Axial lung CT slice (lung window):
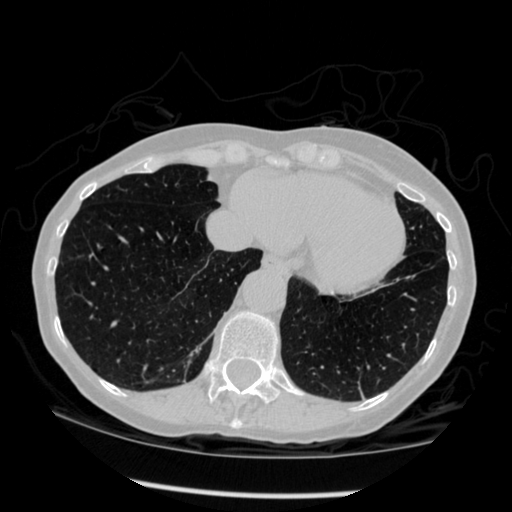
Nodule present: no